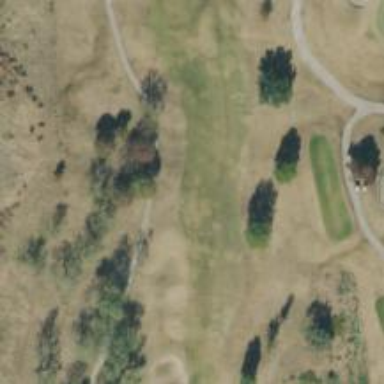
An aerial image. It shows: Pathway for golfing.